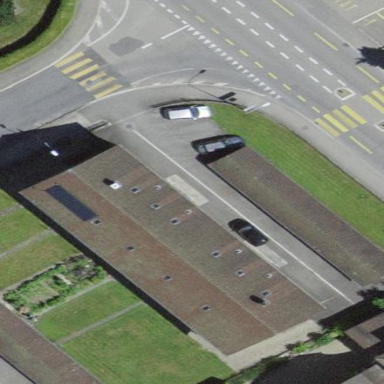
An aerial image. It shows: Rural barn.